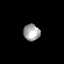
Tissue: lung
Cell type: T cells
Senescence score: 0.2102
Nuclear area (px): 259
Mean DAPI intensity: 168.9